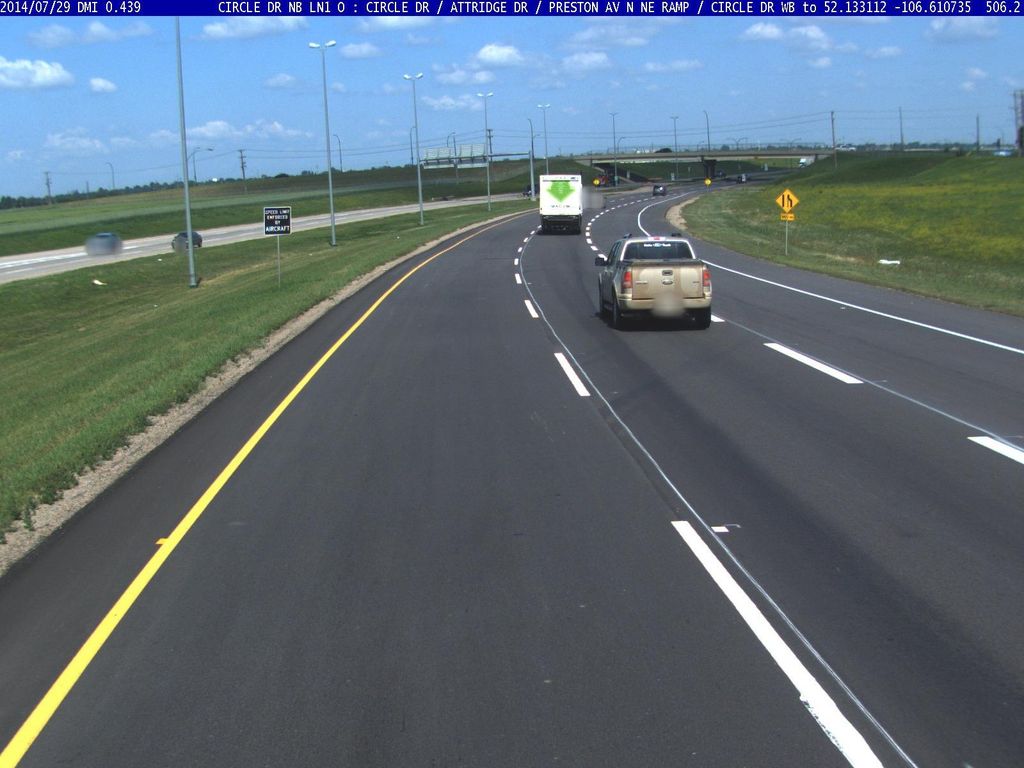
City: saskatoon